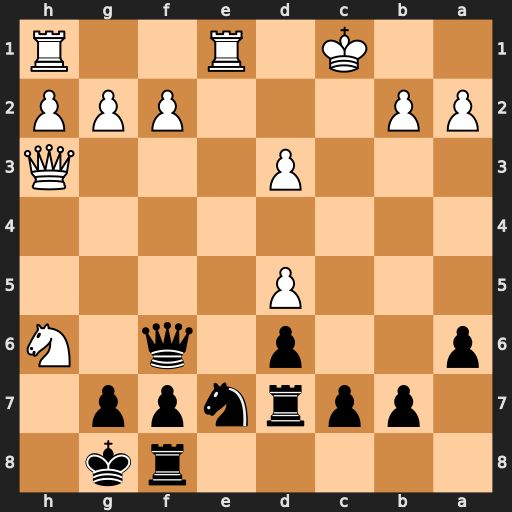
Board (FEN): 5rk1/1pprnpp1/p2p1q1N/3P4/8/3P3Q/PP3PPP/2K1R2R
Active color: b
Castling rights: -
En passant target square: -
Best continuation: Qxh6+ Qxh6 gxh6